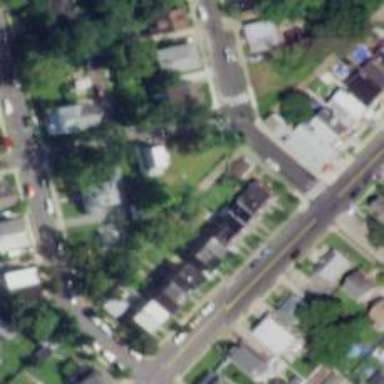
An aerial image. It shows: Alley classified as service road.